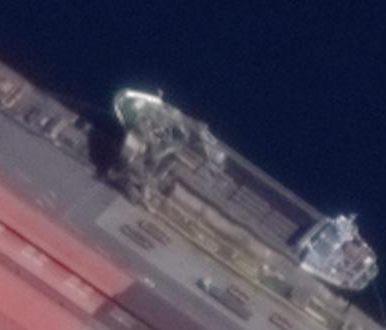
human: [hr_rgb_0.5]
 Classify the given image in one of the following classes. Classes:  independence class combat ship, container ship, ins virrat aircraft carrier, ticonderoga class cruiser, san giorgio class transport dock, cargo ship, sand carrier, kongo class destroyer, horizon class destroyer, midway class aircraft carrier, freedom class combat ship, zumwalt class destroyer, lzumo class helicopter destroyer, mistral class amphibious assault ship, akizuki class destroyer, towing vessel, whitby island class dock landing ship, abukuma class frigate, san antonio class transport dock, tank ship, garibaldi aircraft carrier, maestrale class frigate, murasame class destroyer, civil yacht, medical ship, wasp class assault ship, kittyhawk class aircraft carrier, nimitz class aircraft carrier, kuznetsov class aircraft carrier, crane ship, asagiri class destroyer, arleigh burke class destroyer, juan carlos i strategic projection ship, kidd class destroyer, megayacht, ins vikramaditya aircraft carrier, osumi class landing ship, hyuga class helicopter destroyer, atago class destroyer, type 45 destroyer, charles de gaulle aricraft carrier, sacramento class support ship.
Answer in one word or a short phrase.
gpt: Cargo ship